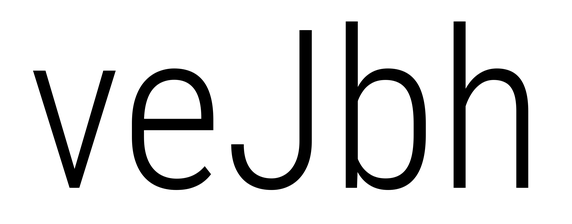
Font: Roboto_Condensed_Light